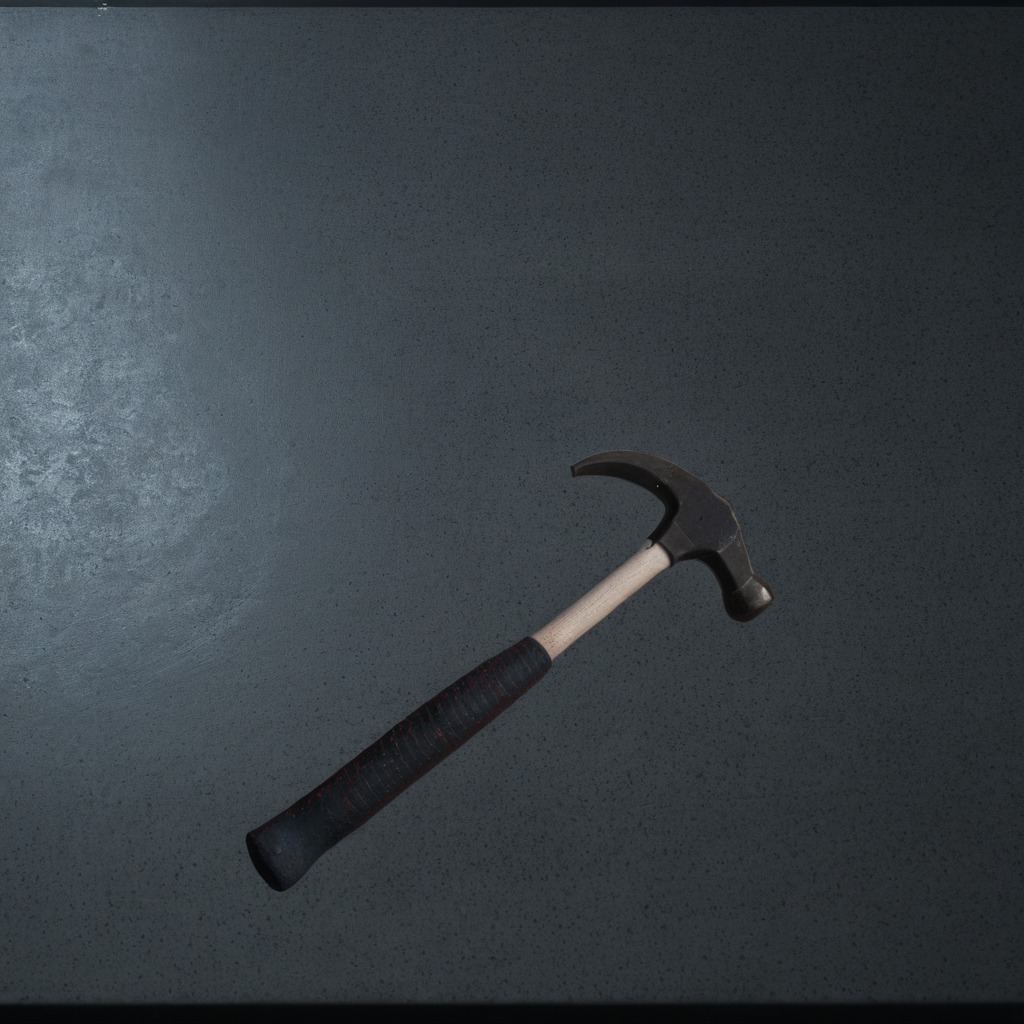
A hammer lies on a clean granite table inside a workshop at night.